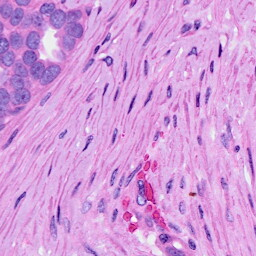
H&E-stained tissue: Ovarian